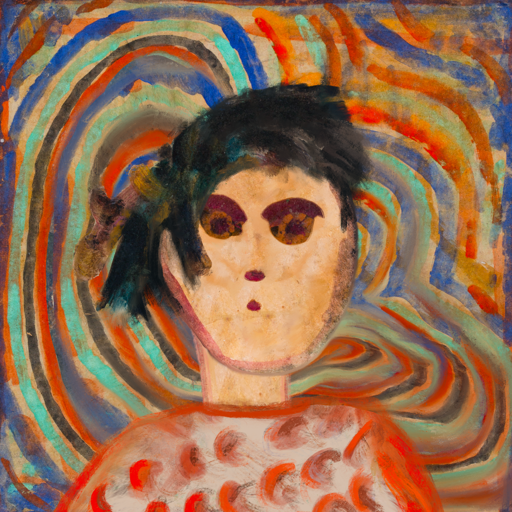
Background: Sisters, Head And Neck Front: Childish, Face Front: Doll, Bust: Rupkatha, Hair Front: Pipe, Head Accessory: Blank, Second Necklace: Blank, Necklace: Blank, Baby: Blank